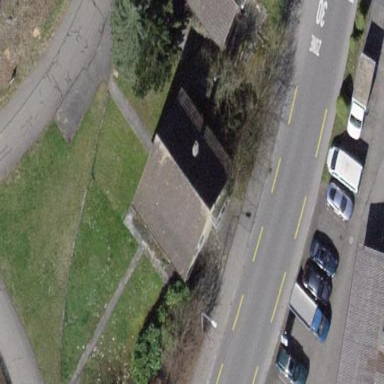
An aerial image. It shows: Residential building.